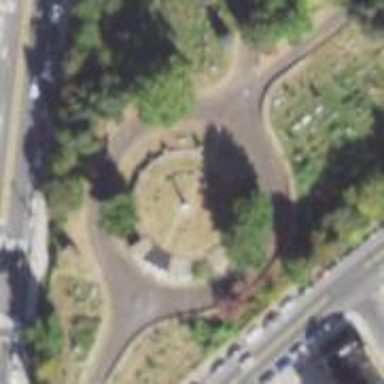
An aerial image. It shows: Historic monument.